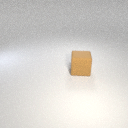
large brown rubber cube